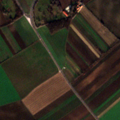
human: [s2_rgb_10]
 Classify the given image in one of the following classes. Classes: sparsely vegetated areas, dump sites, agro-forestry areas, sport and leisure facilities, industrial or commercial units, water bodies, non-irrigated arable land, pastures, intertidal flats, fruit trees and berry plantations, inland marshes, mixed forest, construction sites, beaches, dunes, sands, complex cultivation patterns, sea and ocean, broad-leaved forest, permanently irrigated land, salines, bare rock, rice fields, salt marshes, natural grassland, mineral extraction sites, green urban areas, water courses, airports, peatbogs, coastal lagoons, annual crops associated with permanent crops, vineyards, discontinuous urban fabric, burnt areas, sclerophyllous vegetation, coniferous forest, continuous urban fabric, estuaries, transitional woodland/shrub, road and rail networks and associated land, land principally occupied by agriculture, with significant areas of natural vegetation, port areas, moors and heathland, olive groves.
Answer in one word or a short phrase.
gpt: non-irrigated arable land